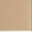
Piece: xx